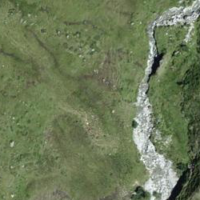
EUNIS habitat code: 23
Species observed at this site:
Eriophorum angustifolium